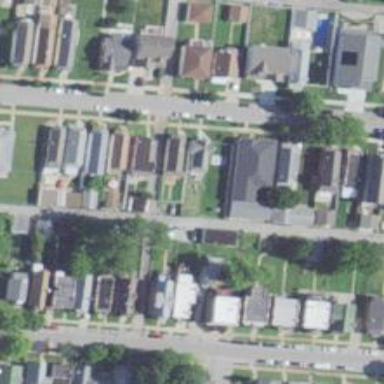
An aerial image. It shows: Alley classified as service road.